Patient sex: F
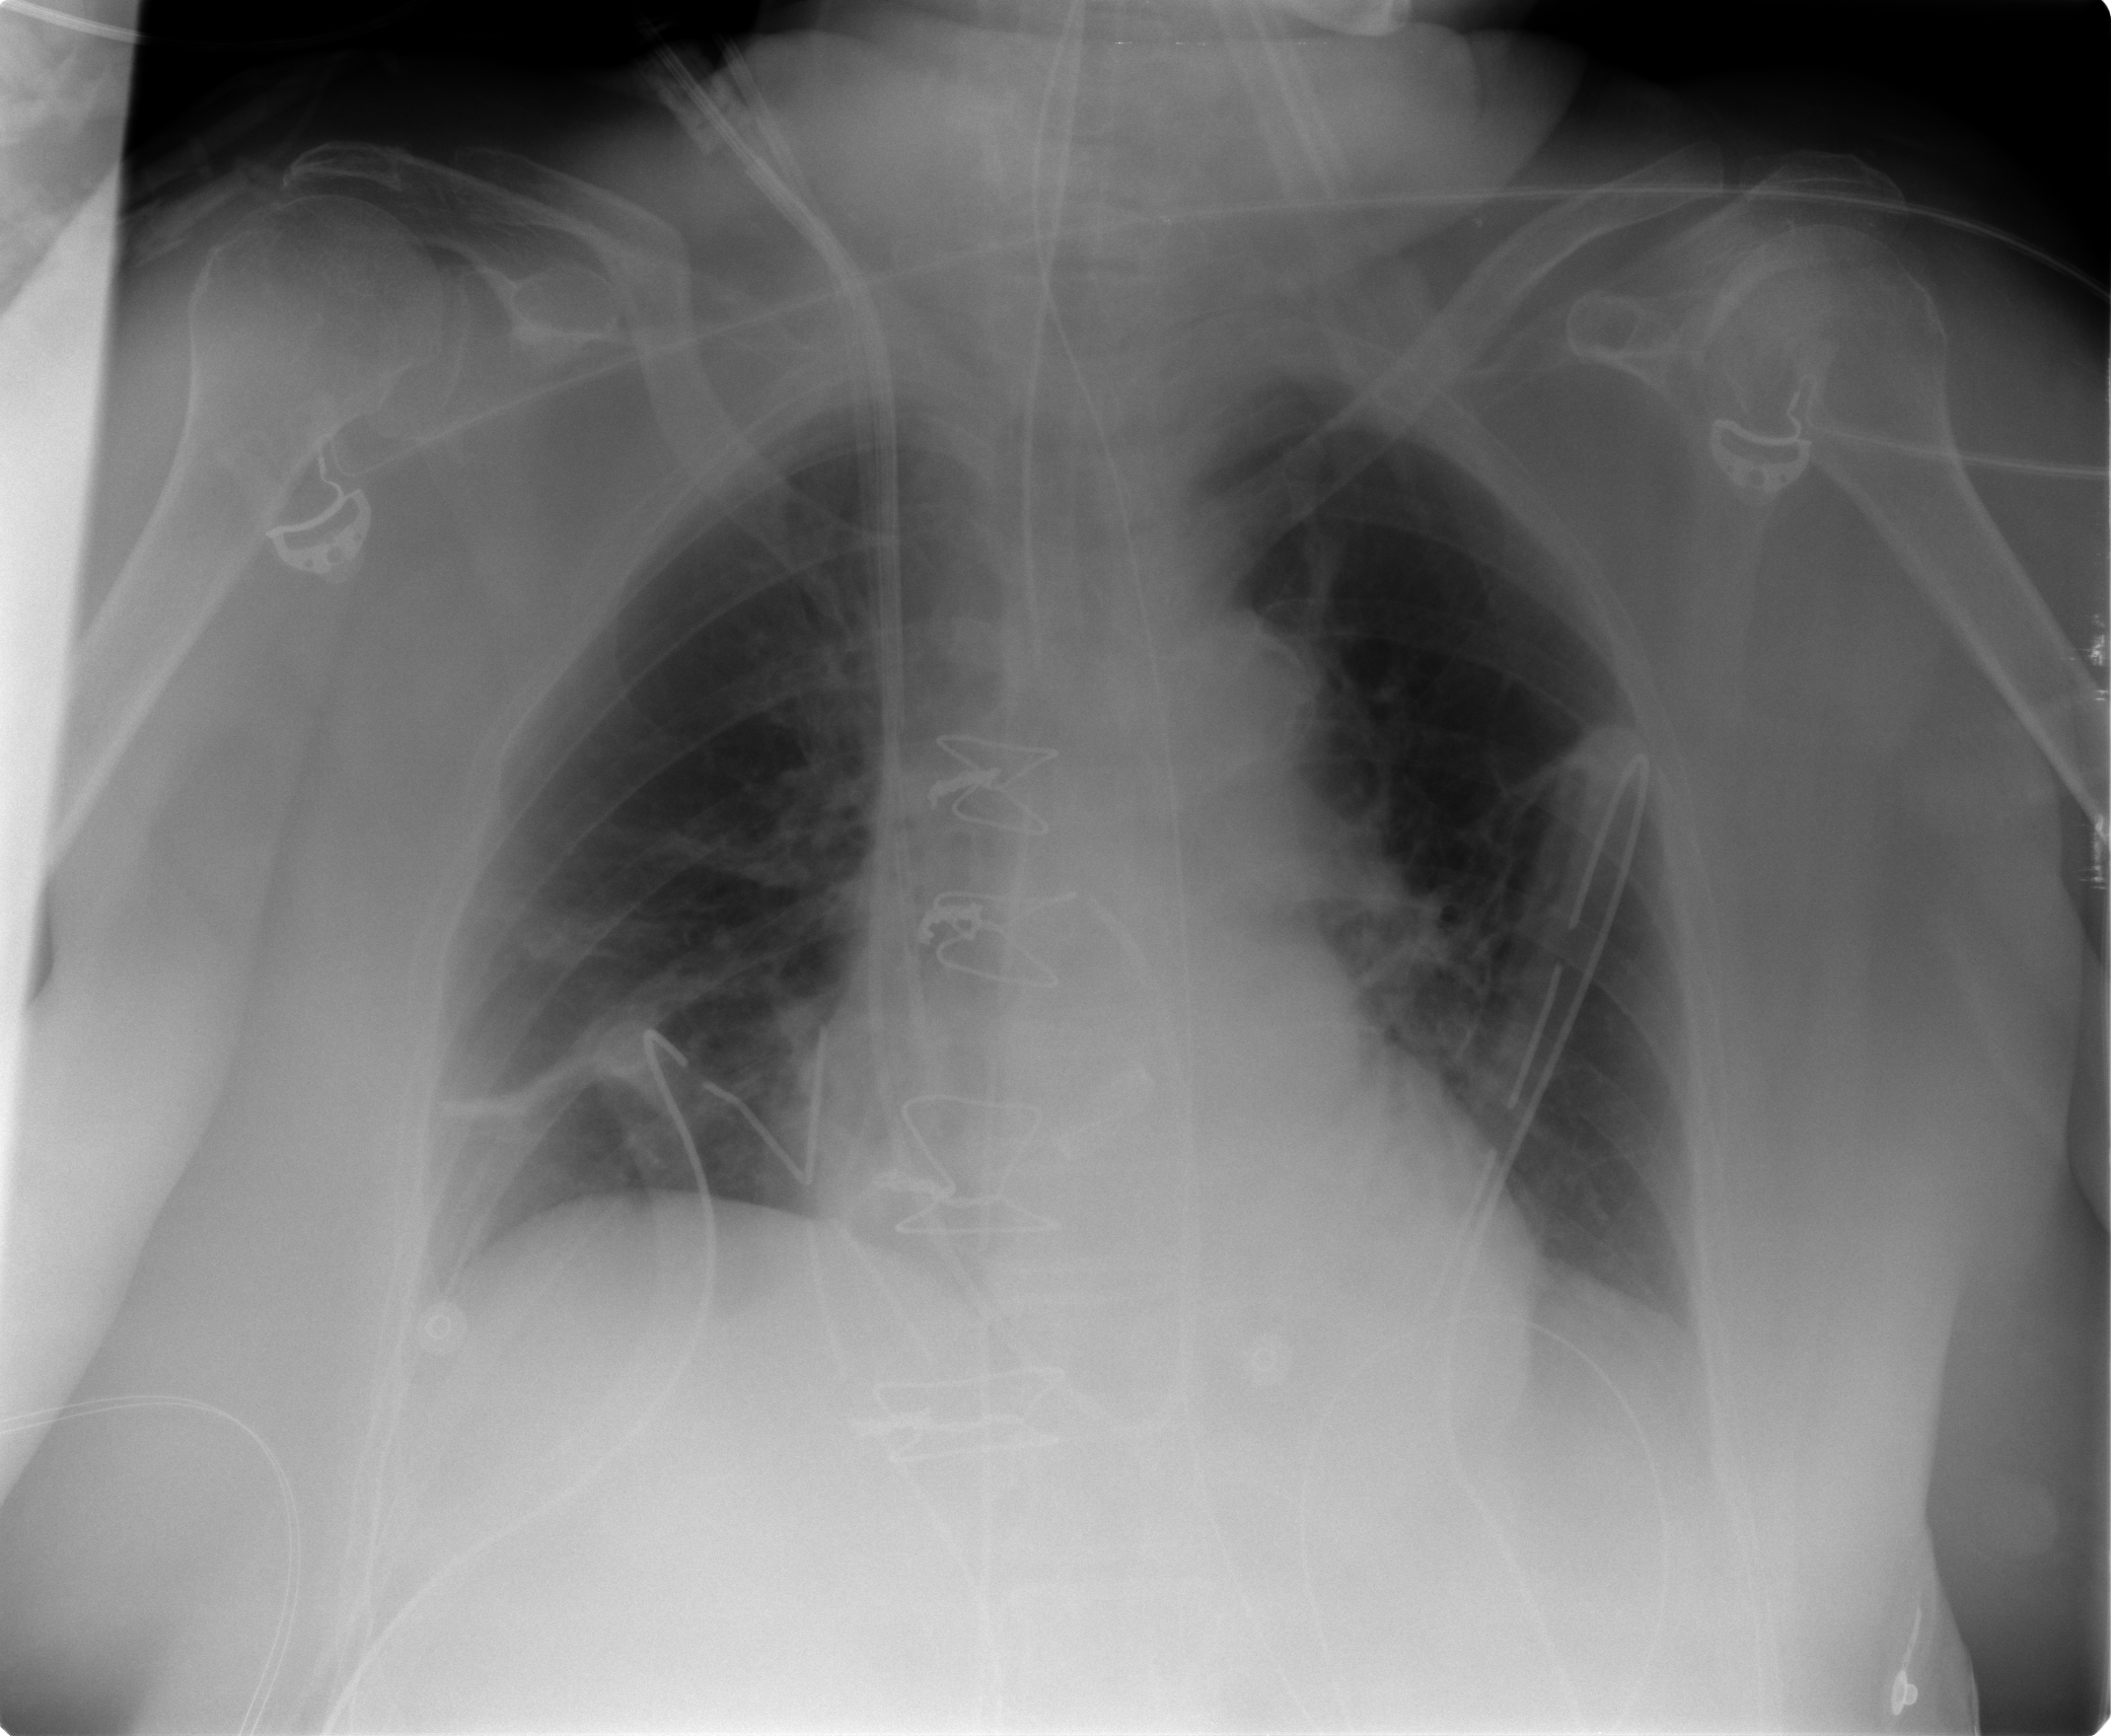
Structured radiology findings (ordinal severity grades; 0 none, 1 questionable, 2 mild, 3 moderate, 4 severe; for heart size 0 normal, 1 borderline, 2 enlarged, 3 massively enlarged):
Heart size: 0
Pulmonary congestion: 0
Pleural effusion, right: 0
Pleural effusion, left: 0
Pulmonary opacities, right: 0
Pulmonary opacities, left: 0
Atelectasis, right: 2
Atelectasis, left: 1